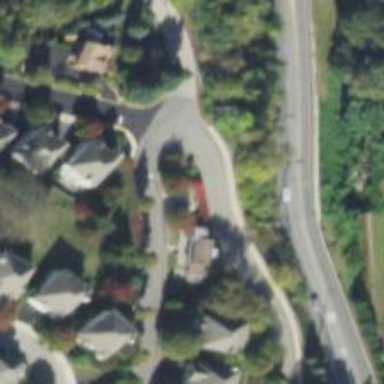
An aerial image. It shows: Residential road with asphalt surface and sidewalk on the left.